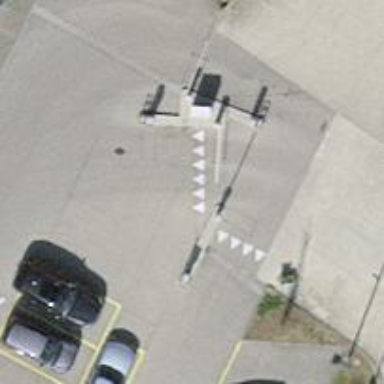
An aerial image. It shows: Lift gate barrier.